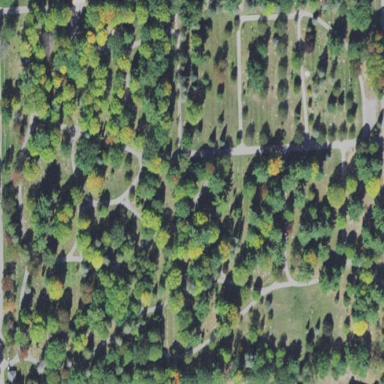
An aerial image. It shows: Cemetery.